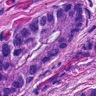
Metastatic tissue present: yes